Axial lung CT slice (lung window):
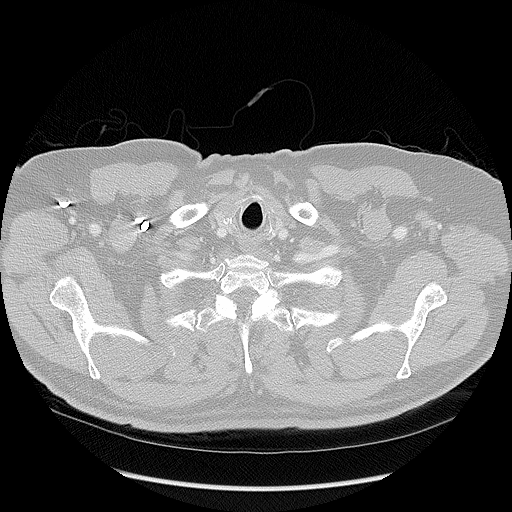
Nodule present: no